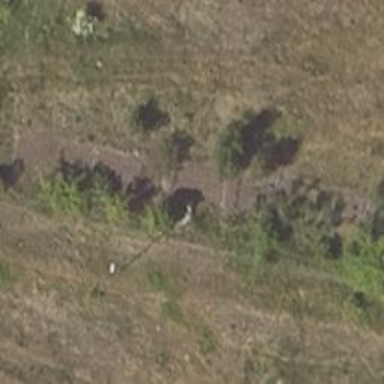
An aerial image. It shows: Abandoned railway yard.